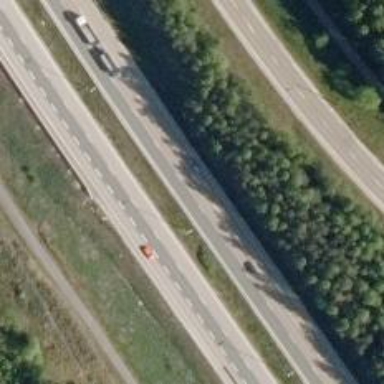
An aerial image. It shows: Asphalt road classified as trunk highway.